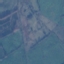
Land use / land cover: Pasture